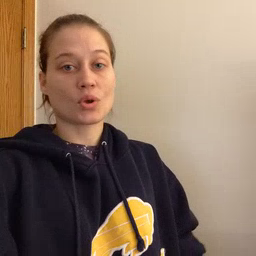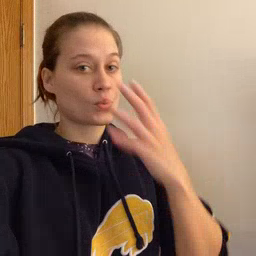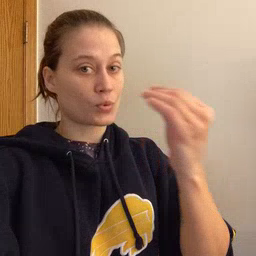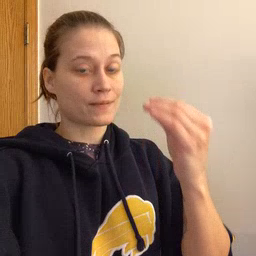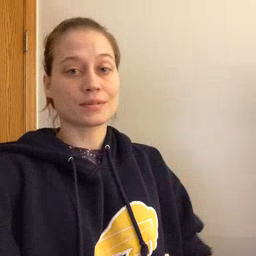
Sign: wolf